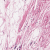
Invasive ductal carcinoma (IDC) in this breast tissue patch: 0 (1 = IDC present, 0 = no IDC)